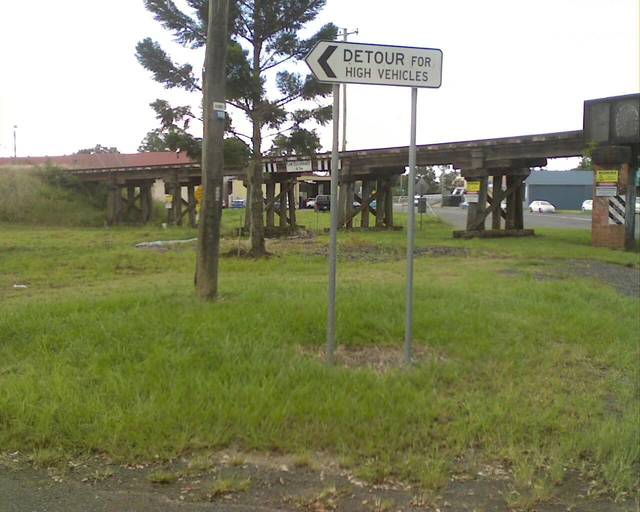
Region: Australia
Coordinates: -28.8066, 153.273